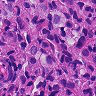
Metastatic tissue present: yes